Aerial crown-view tile of a tropical tree (Barro Colorado Island, Panama), acquired 20240918:
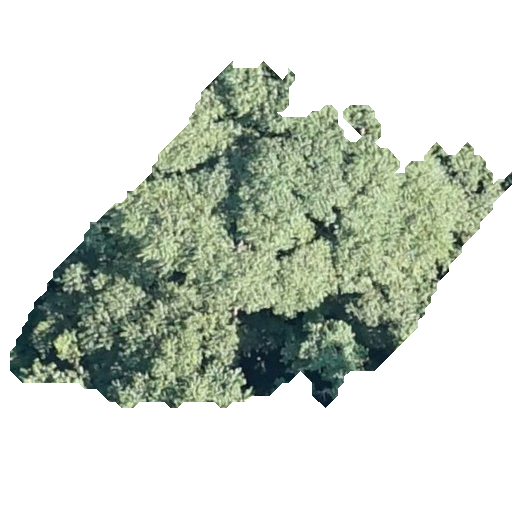
Species: Luehea seemannii
GBIF accepted scientific name: Luehea seemannii
Crown area: 156.993 m²